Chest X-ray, PA view. Patient: 34 years old, sex M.
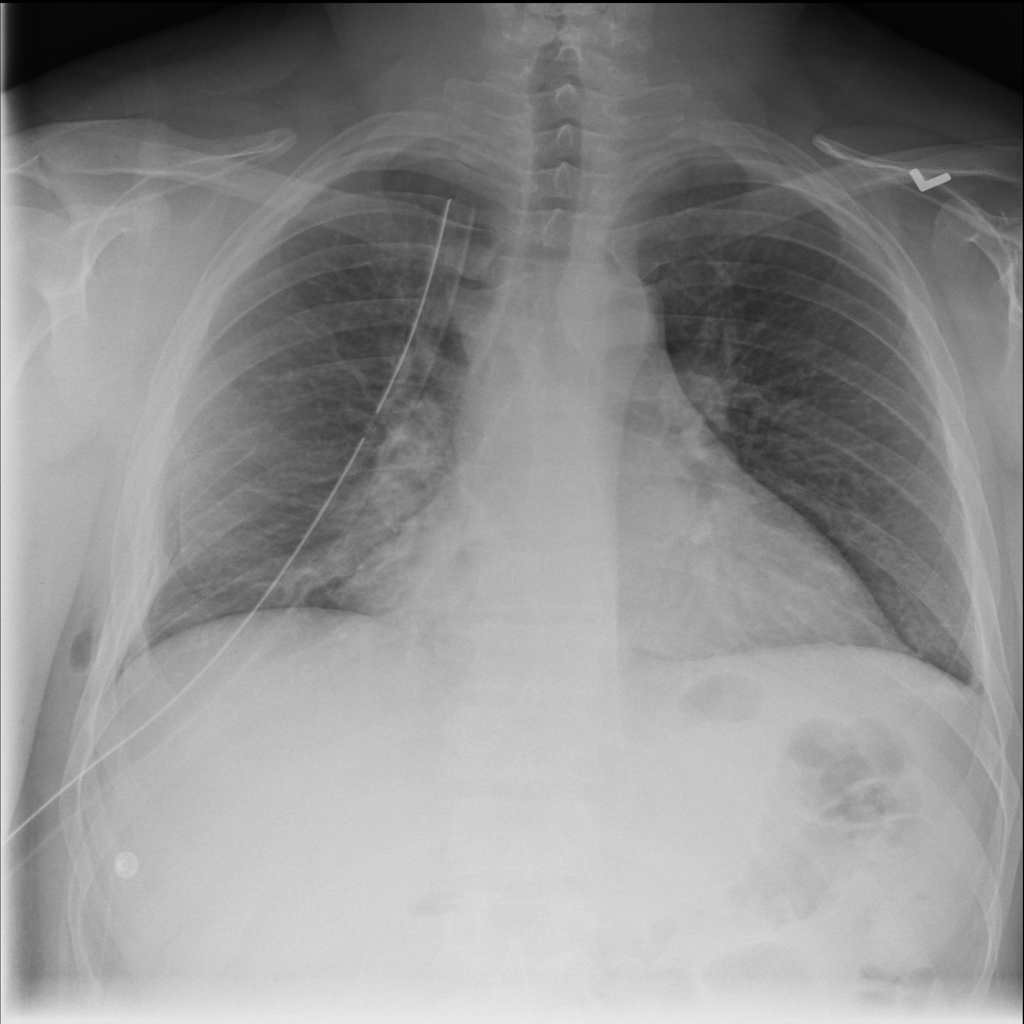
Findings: Infiltration, Pneumothorax